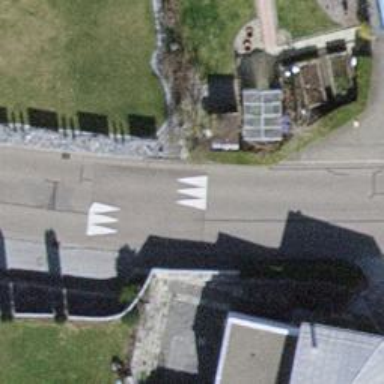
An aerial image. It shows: Paved surface with traffic calming hump.